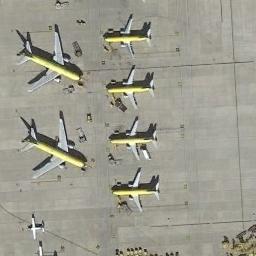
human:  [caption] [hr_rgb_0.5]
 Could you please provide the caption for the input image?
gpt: Here are six yellow fuselage planes lined up in two rows .

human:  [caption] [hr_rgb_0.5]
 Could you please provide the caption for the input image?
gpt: There are two big yellow planes and four small yellow planes on the open place .

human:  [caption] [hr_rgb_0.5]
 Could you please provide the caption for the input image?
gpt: Six airplanes with a yellow pattern were neatly arranged on the airport .

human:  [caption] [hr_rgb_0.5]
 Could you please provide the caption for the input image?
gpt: Four small yellow planes parked in a vertical line and two other big planes parked diagonally opposite them and some small white planes beside .

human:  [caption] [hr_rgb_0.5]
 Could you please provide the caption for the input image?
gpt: Two big planes on the left and four small planes on the right .